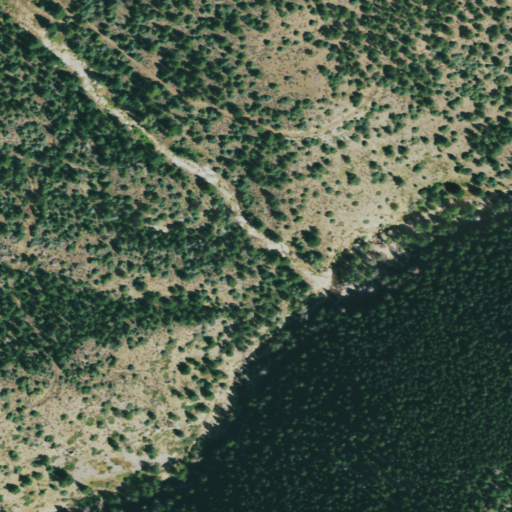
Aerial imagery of valley in Colorado named Moorhead Gulch containing evergreen forest, shrub, and woody wetlands